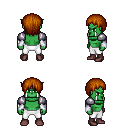
a pixel art fantasy rpg character, male body template, orc, green skin, steel arm armor, white pants, brunette plain hairstyle, white cloth bracers, maroon shoes, four views (front, back, left, right), 2x2 character sprite sheet, small pixel art, hard edges, no anti-aliasing